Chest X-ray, AP view. Patient: 64 years old, sex M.
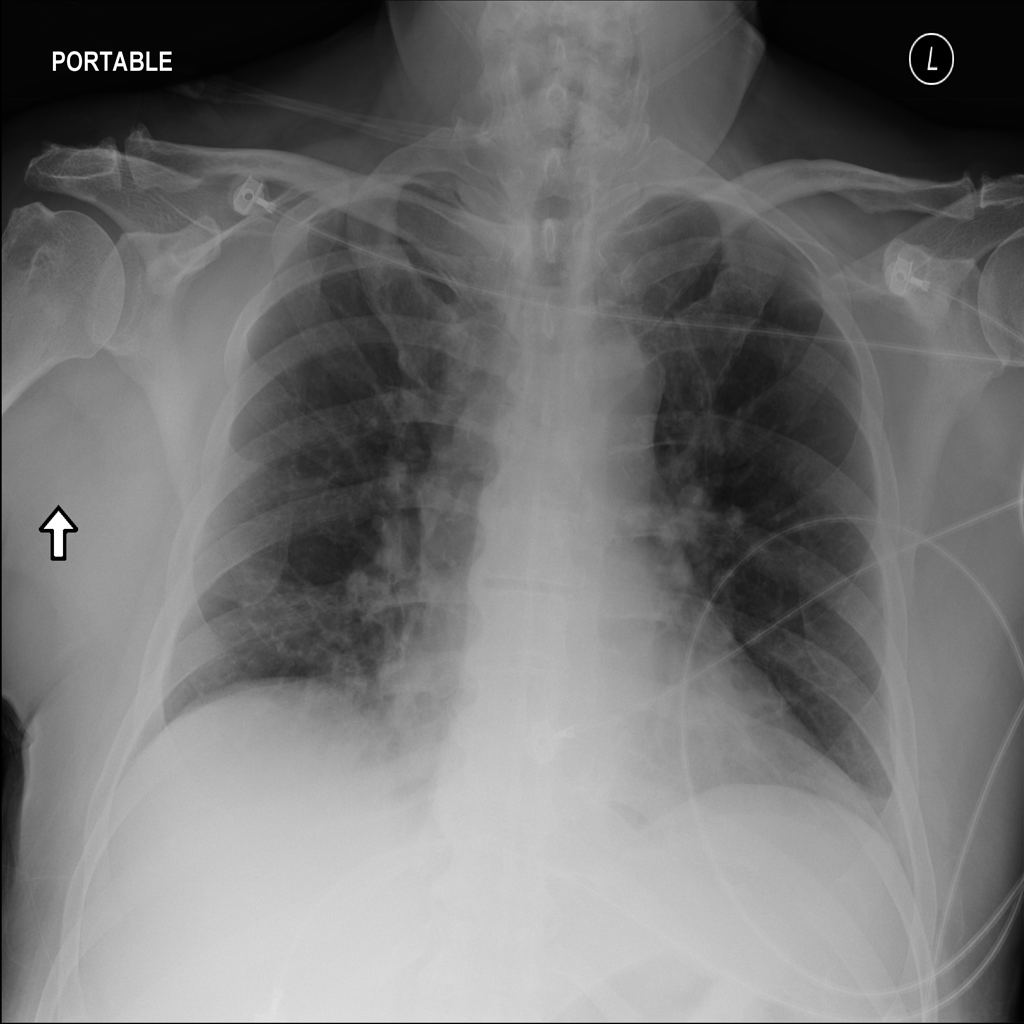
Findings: Atelectasis, Infiltration